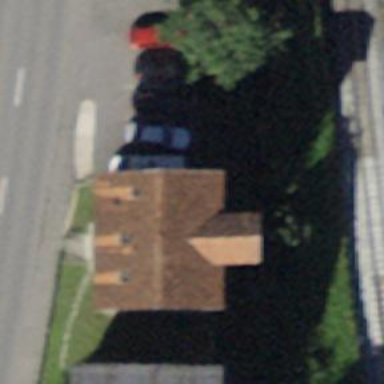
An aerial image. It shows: View of apartment building.